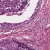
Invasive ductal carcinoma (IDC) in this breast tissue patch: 0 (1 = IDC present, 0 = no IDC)